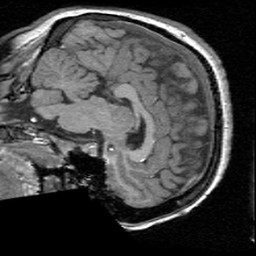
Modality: T1w
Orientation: sagittal
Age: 22
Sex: female